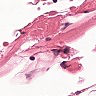
Metastatic tissue present: no